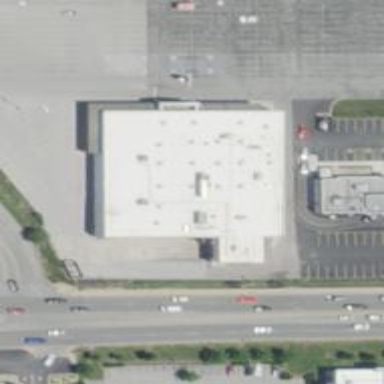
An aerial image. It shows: Building.